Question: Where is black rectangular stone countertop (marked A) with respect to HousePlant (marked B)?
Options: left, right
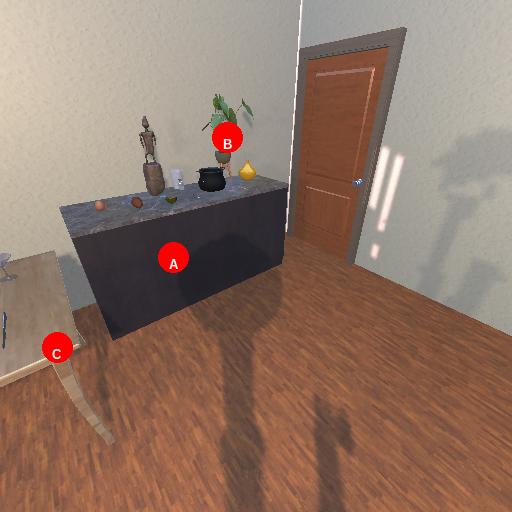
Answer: left